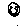
Label: smiley face